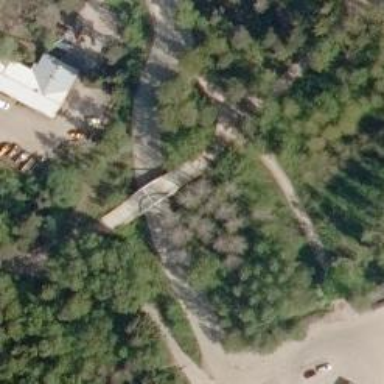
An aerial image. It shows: Bridge over cycleway designed for nordic skiing.